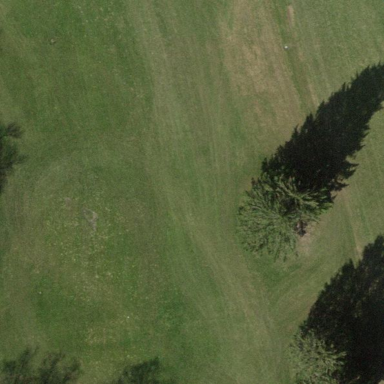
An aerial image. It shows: Grassy area designated as golf fairway.